Question: I put a JComboBox in a JTable, but now I cannot get the value which I chose from the JComboBox.
The method of 'table.getModel().getValueAt(row,column)' does not work, and I try to use another method as showed below, unfortunately it does not work neither.

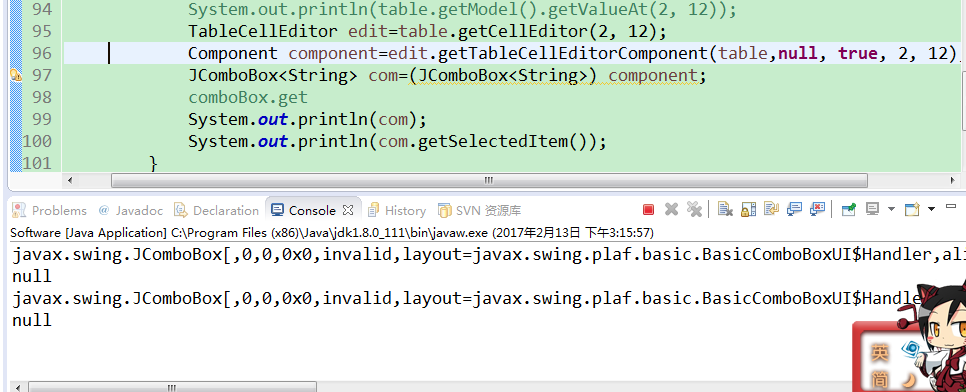
Answer: As far as I know both 'table.getModel().getValueAt(row,column)' and 'table.getValueAt(row,column)' should work if the table is not sorted or filtered on columns not reordered.
You didn't provide a complete code, therefore we can only guess what have caused the problem. Maybe you implemented an incomplete 'CellEditor' and it doesn't set the model's values after selecting one of the 'JComboBox' values.
The following sample is working and it may help you. Note how using 'DefaultCellEditor' with a 'JComboBox' is sufficient for many cases and you don't need to implement a 'CellEditor' for that:
'''
public class Main {
public static void main(String[] args) {
JFrame frame = new JFrame();
frame.setDefaultCloseOperation(JFrame.EXIT_ON_CLOSE);
//
String[] tempColumnNames = new String[] { "#", "Name", "Family", "Age" };
Vector<String> columnNames = new Vector<String>(
Arrays.asList(tempColumnNames));
Vector<Vector<String>> data = new Vector<Vector<String>>();
for (int i = 0; i < 10; i++) {
Vector<String> rowData = new Vector<String>(Arrays.asList((i + 1)
+ "", "Name-" + (i + 1), "Family-" + (i + 1), i + 20 + ""));
data.add(rowData);
}
DefaultTableModel model = new DefaultTableModel(data, columnNames);
final JTable table = new JTable(model);
//
JComboBox<String> ageCombo = new JComboBox<String>(
new DefaultComboBoxModel<String>(new String[] { "20", "21",
"22", "23", "24", "25", "26", "27", "28", "29", "30" }));
table.getColumnModel().getColumn(3)
.setCellEditor(new DefaultCellEditor(ageCombo));
//
frame.getContentPane().add(new JScrollPane(table));
//
JButton showDialogButton = new JButton("Show Selected Age");
showDialogButton.addActionListener(new ActionListener() {
@Override
public void actionPerformed(ActionEvent e) {
JOptionPane.showMessageDialog(frame, "selected age: "
+ table.getValueAt(table.getSelectedRow(), 3));
}
});
frame.getContentPane().add(showDialogButton, BorderLayout.NORTH);
//
frame.setBounds(500, 500, 350, 200);
frame.setLocationRelativeTo(null);
frame.setVisible(true);
}
}
'''
Hope this helps.